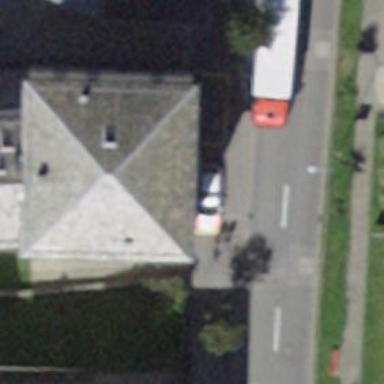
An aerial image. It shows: Police building.